Interaction volume radius: 10 \u00c5
Interaction volume height: 10 \u00c5
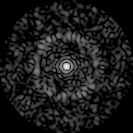
Disorder parameter: 0.7893